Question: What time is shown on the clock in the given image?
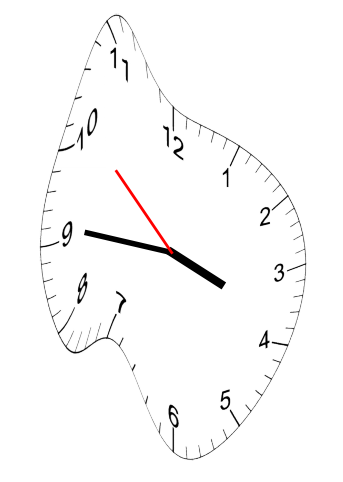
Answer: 03:45:52